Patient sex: M
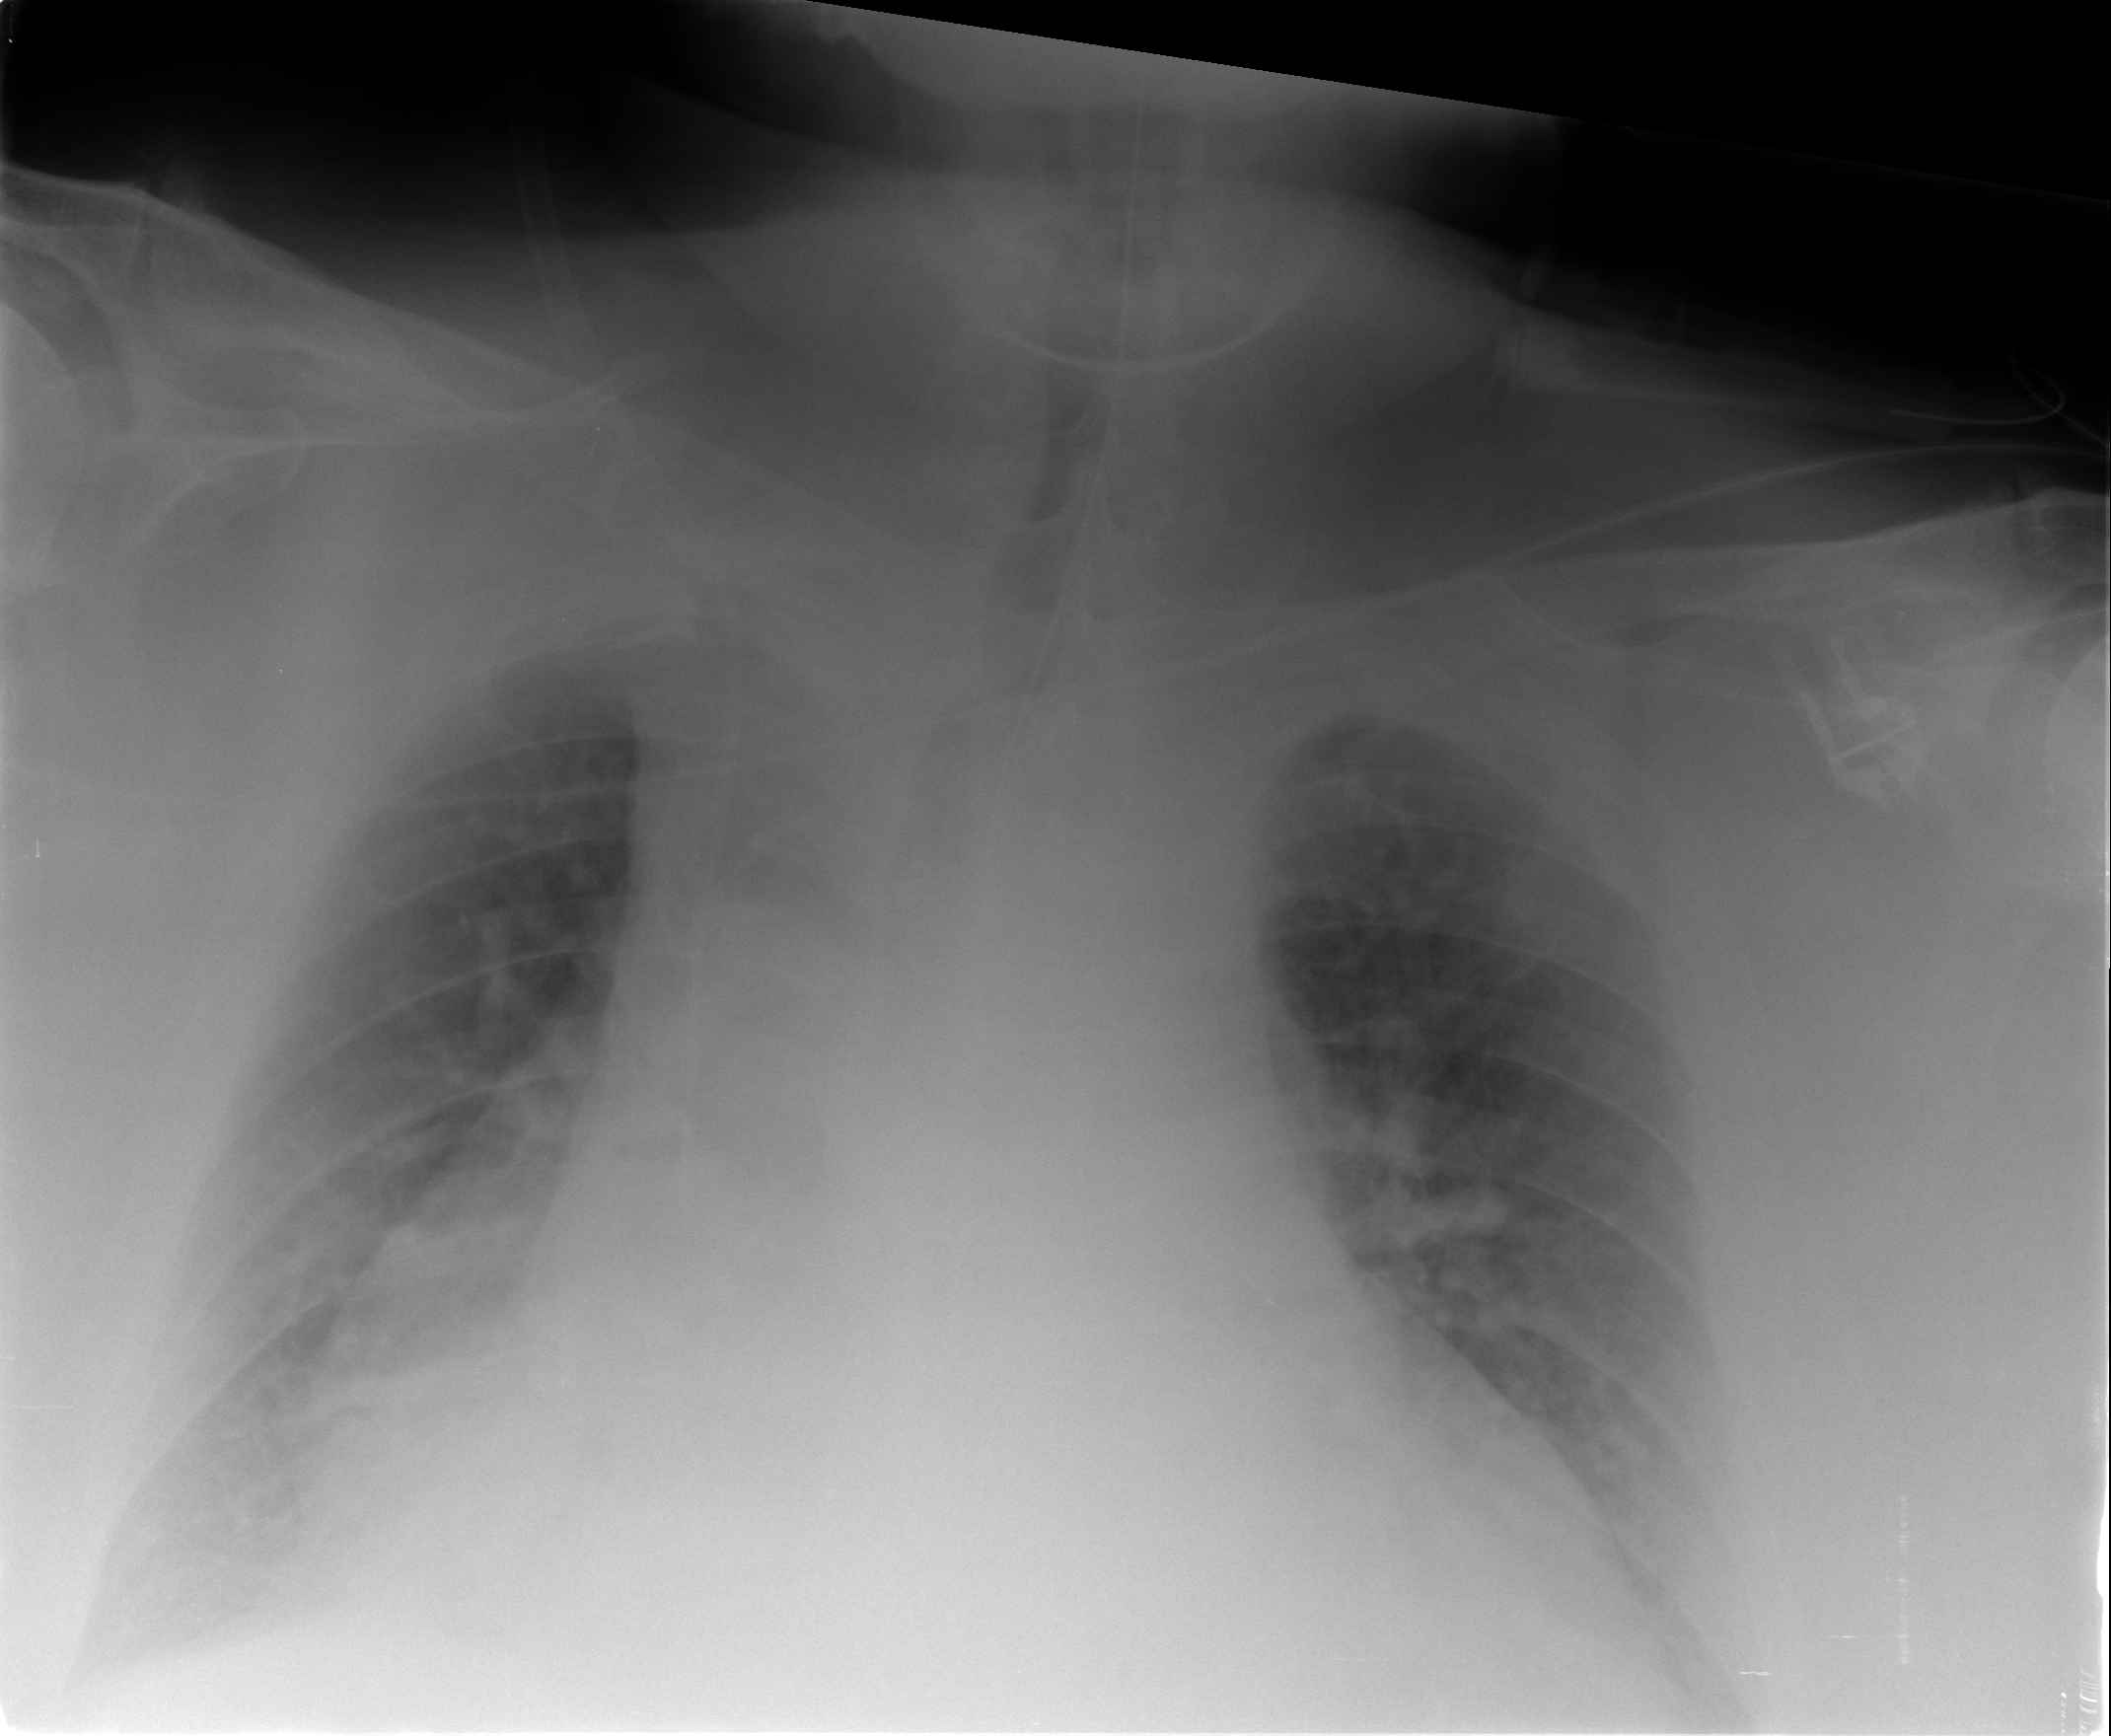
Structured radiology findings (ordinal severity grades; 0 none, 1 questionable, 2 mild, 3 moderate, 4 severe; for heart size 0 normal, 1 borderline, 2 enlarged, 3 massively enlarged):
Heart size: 2
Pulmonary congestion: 0
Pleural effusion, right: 1
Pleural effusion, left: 0
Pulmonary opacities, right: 1
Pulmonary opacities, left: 0
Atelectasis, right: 2
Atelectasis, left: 1